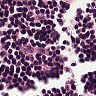
Metastatic tissue present: no